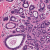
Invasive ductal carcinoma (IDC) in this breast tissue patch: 0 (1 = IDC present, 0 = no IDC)